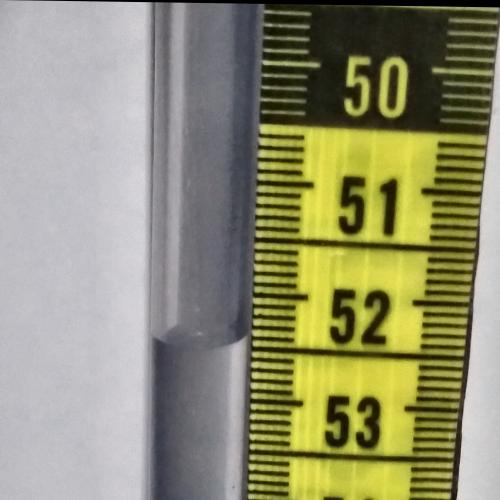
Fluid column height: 52.5 cm